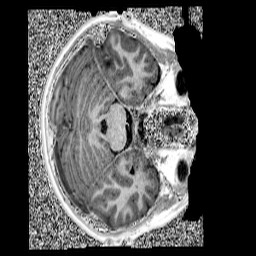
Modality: UNIT1
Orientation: axial
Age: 10
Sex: male
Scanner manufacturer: siemens
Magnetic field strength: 3 T
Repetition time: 4 s
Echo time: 0.00299 s